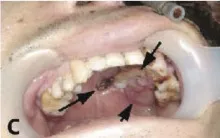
Rhizopus arrhizus associated lethal midline granuloma/rhino-orbital cerebral mycosis. " Destruction of the sinus, nose, face, palate, and orbit; defects of the left sided external nose, soft tissues, and the front wall of the maxillary sinus; and yellow pus was seen within the left maxillary sinus. (D) Shows widespread destruction in the left side of the palate (arrow).
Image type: medical_photograph (oral_photograph)